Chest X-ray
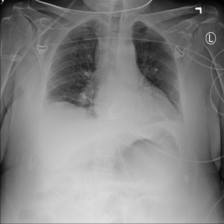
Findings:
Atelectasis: negative
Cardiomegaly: negative
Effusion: positive
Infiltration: positive
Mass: negative
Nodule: negative
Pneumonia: negative
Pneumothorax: negative
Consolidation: negative
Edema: negative
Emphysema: negative
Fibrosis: negative
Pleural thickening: negative
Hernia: negative